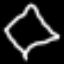
Label: diamond